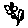
Label: flower